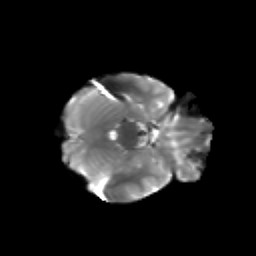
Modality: T2w
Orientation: axial
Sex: female
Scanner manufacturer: siemens
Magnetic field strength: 3 T
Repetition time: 5 s
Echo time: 0.071 s